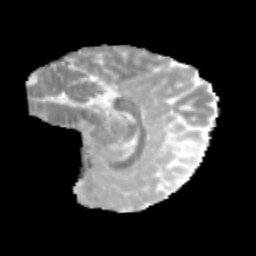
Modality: MD
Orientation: sagittal
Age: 10
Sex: male
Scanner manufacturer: siemens
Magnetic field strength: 3 T
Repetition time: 3.8 s
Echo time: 0.07 s